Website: crate-barrel
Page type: newsletter-management
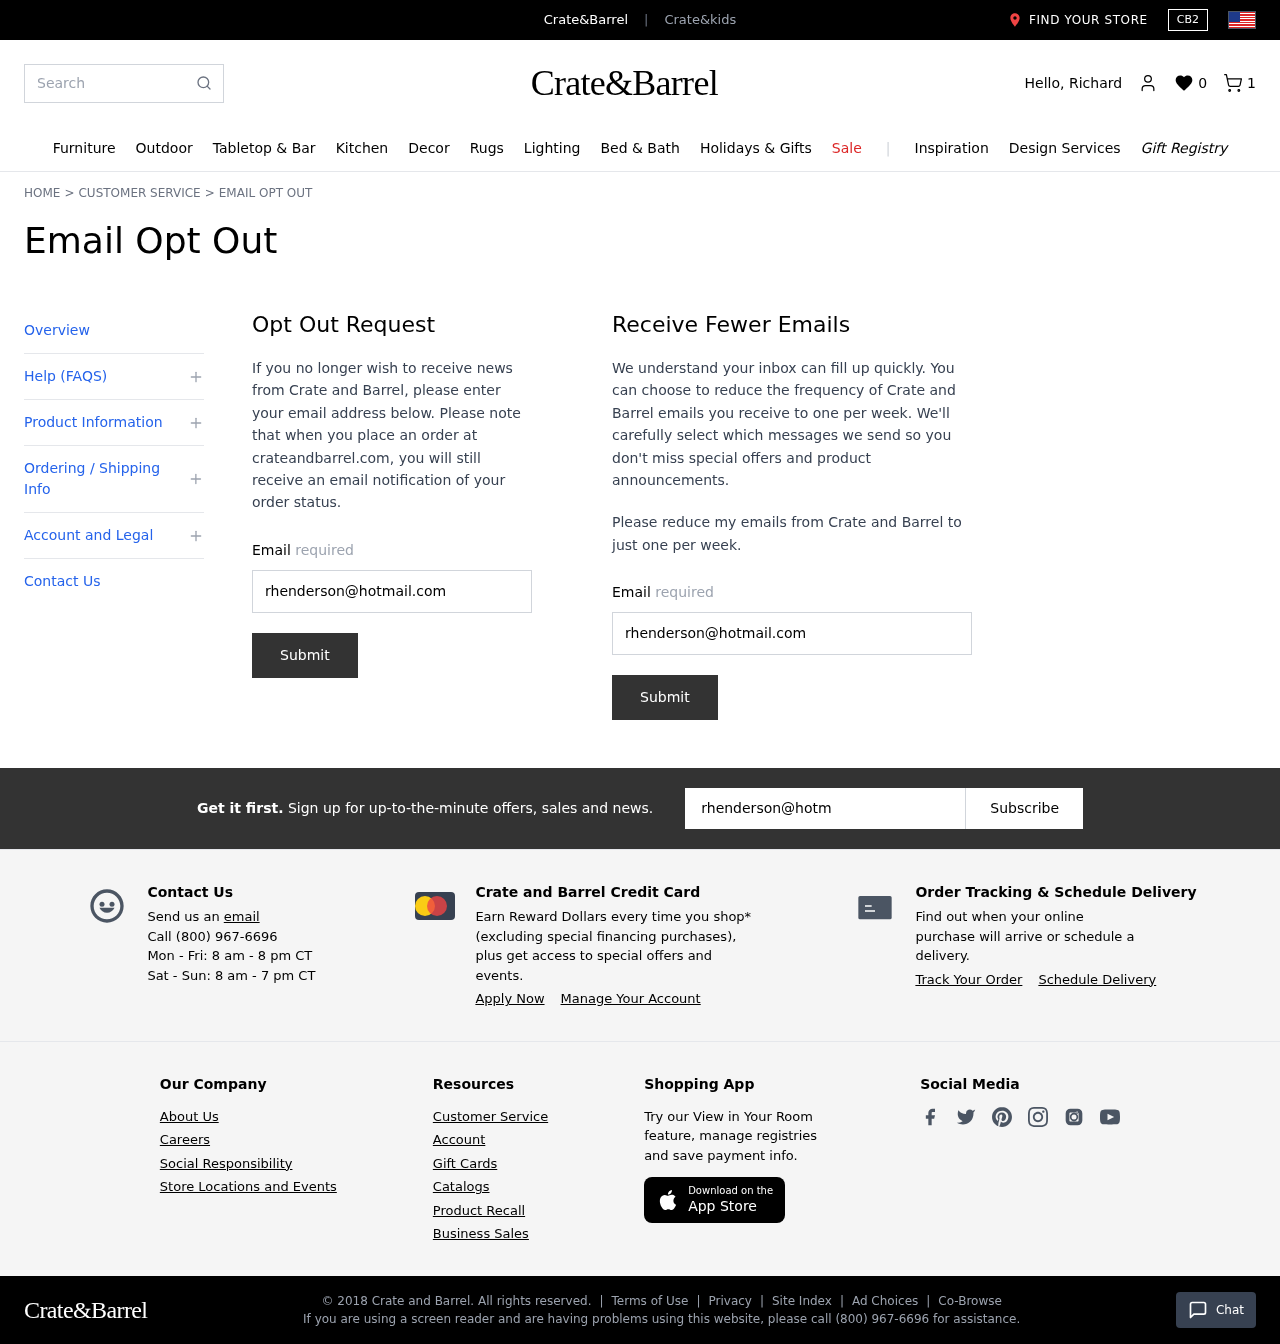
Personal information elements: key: PII_EMAIL
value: rhenderson@hotmail.com
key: PII_EMAIL2
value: rhenderson@hotmail.com
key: PII_EMAIL3
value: rhenderson@hotmail.com
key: PII_FIRSTNAME
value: Richard
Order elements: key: ORDER_NUM_ITEMS
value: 1
Search elements: key: HEADER_SEARCH
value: Search
Other elements: key: WISHLIST_COUNT
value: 0